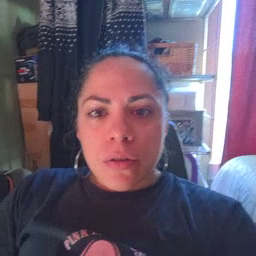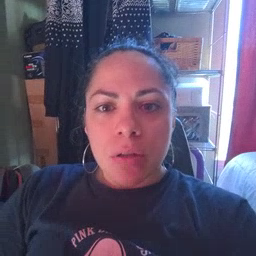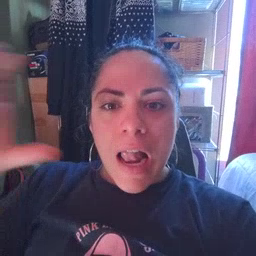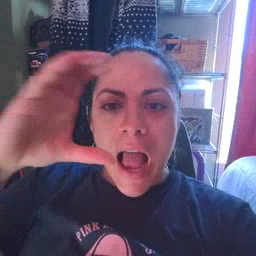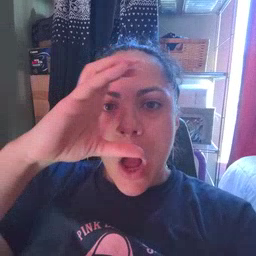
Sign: cloud